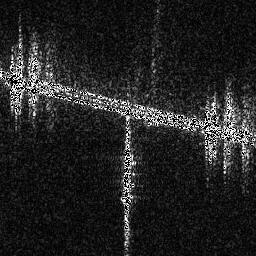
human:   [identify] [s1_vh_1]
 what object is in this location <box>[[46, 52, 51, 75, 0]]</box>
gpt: <ref>1 medium ship at the center</ref>